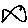
Label: fish